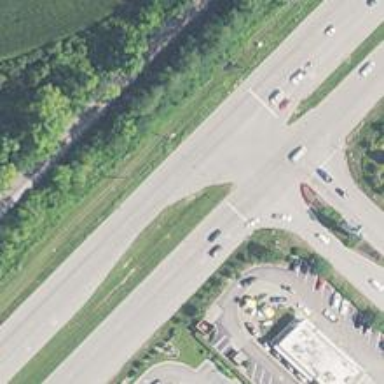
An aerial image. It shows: Asphalt road classified as trunk highway.